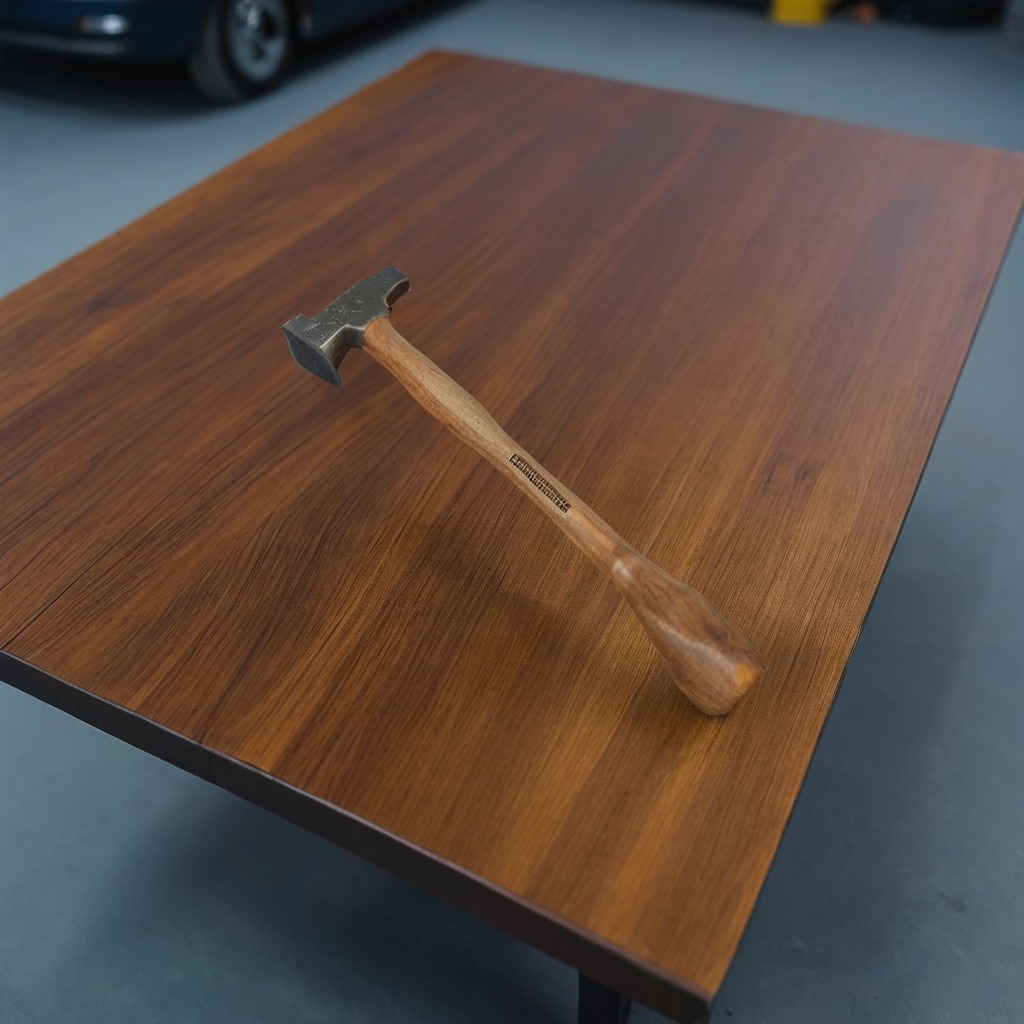
A hammer is lying on a table with burn marks in a small garage at twilight.